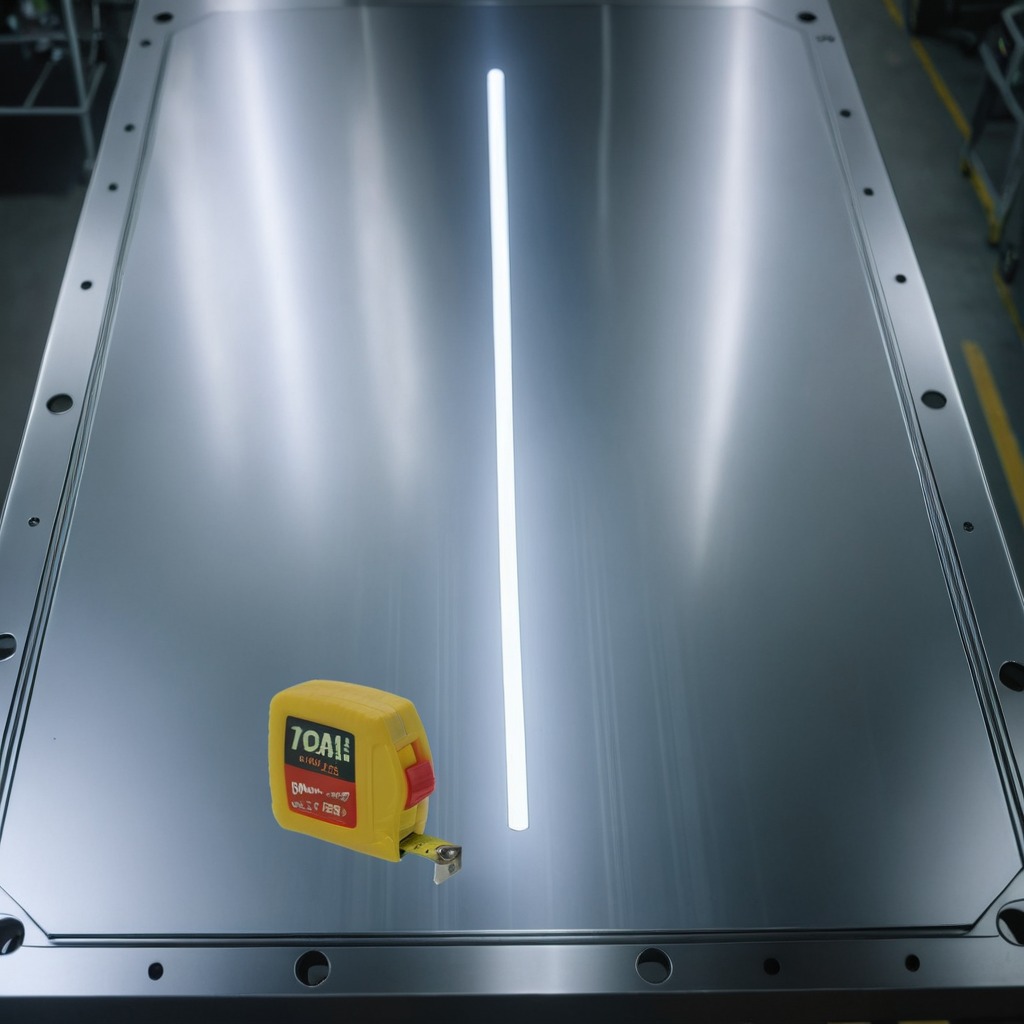
A measuring tape is lying on the metal table in the machine shop under fluorescent lights.